This time-frequency spectrogram was computed from a rotor test-rig vibration snapshot; brighter regions carry more energy. Classify the rotor condition as one of: normal, misalignment, unbalance, looseness.
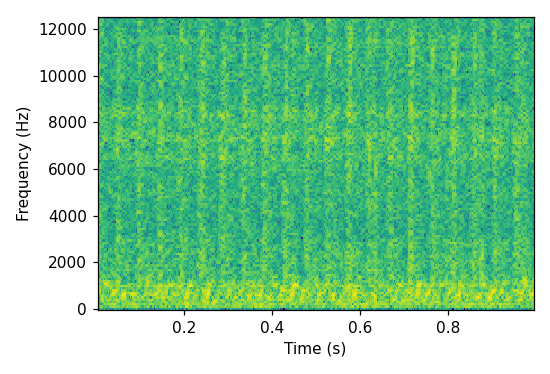
Answer: looseness